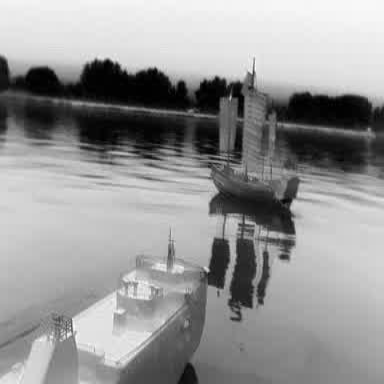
There is a container_ship in the infrared image.